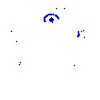
Particle: kaon